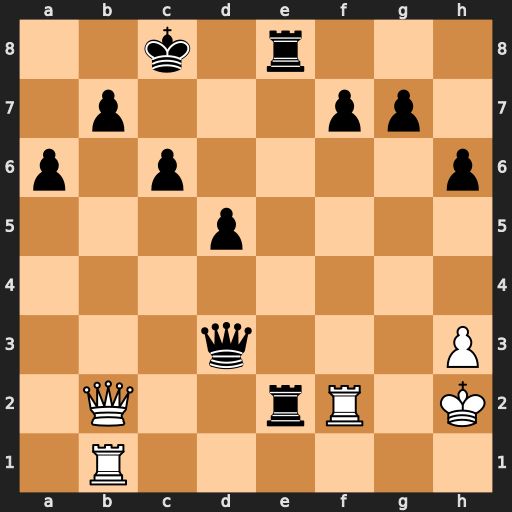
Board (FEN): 2k1r3/1p3pp1/p1p4p/3p4/8/3q3P/1Q2rR1K/1R6
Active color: w
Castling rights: -
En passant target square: -
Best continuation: Qxb7+ Kd8 Qb8+ Ke7 Qc7+ Ke6 Qxc6+